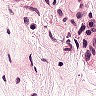
Metastatic tissue present: no